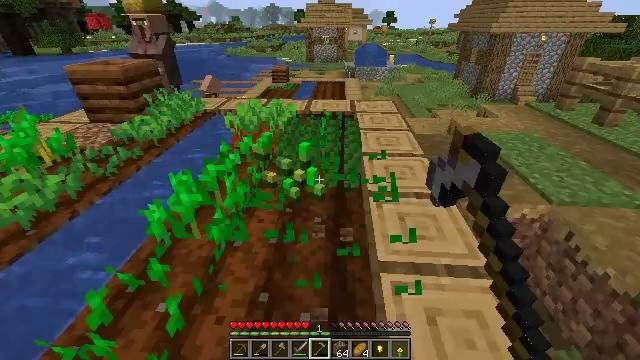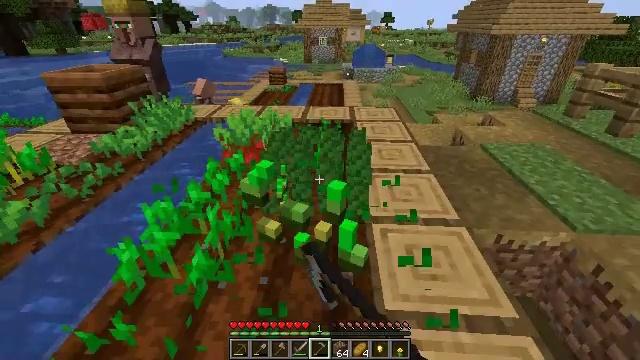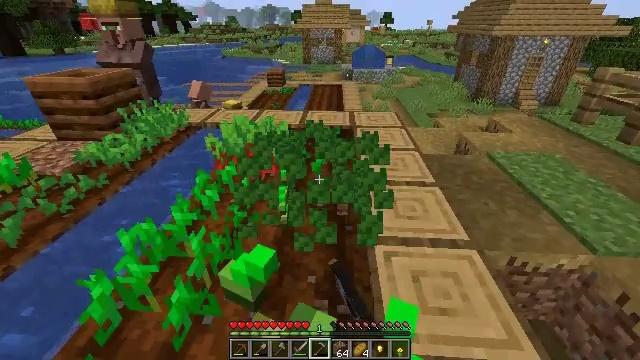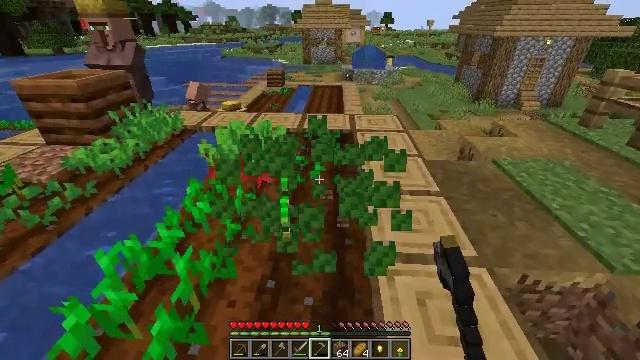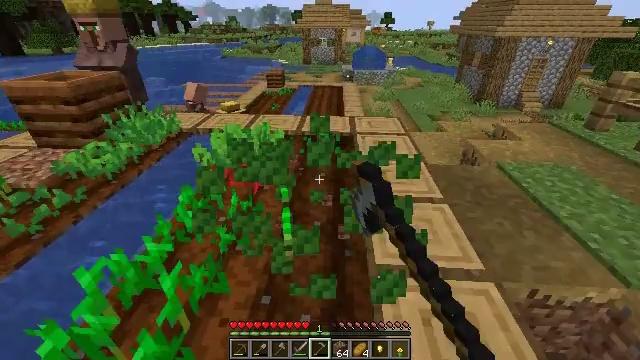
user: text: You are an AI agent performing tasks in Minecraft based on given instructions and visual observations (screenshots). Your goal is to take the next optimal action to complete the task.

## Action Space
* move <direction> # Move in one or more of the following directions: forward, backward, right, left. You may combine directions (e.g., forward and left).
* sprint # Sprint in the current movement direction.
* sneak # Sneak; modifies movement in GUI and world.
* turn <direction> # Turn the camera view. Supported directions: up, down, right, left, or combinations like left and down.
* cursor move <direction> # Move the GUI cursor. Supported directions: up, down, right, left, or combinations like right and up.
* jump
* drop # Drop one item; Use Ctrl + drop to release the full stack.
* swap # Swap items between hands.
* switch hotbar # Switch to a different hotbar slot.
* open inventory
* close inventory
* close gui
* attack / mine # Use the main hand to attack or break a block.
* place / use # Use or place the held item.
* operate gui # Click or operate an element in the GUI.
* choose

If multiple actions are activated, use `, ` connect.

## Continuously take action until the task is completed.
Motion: motion action
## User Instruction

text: Harvest carrots from the farmland.
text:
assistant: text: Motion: move forward, attack / mine
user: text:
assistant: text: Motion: move forward, attack / mine
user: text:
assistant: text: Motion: move forward, attack / mine
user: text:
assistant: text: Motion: move forward, attack / mine
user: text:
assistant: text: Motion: attack / mine